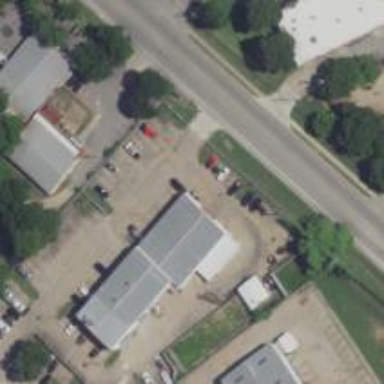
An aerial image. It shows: Building that houses car repair shop.